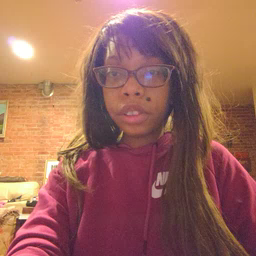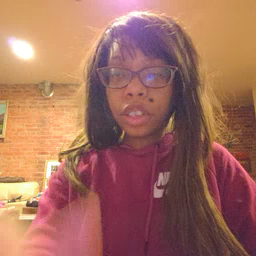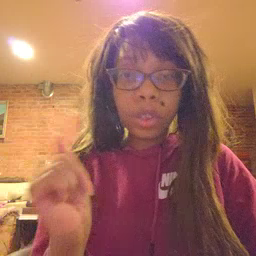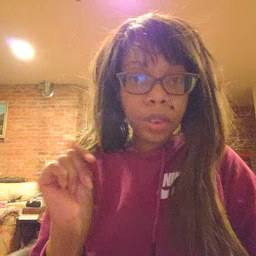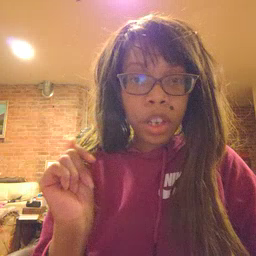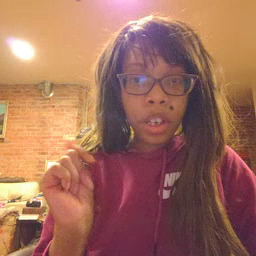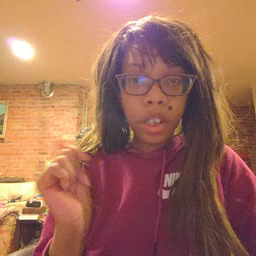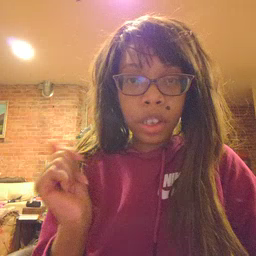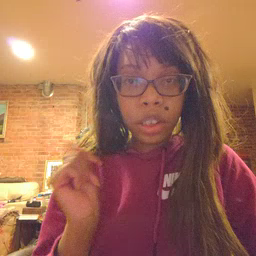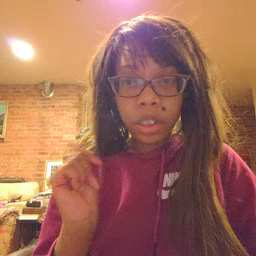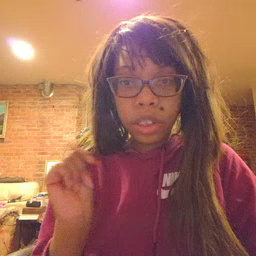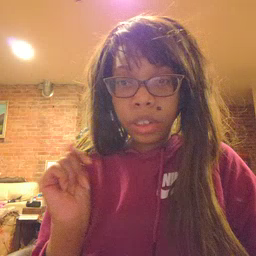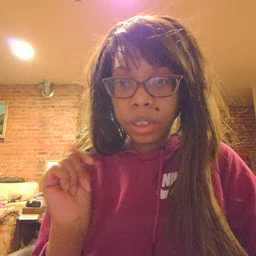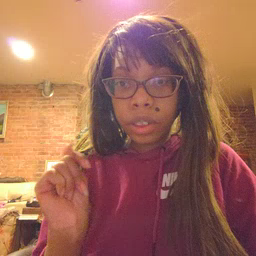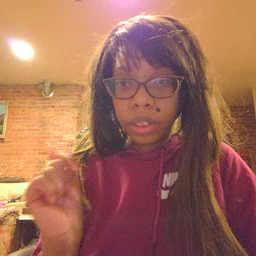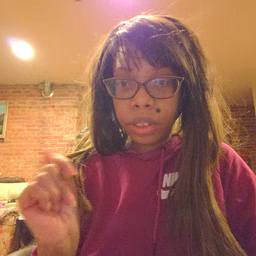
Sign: potty